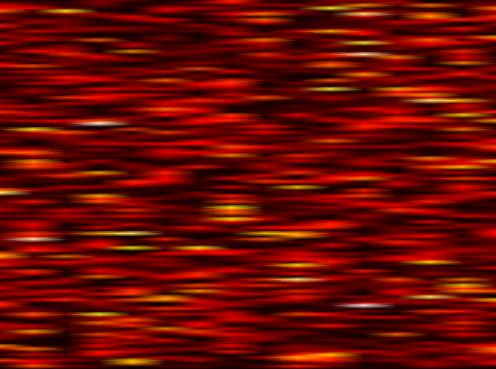
Label: UFMC